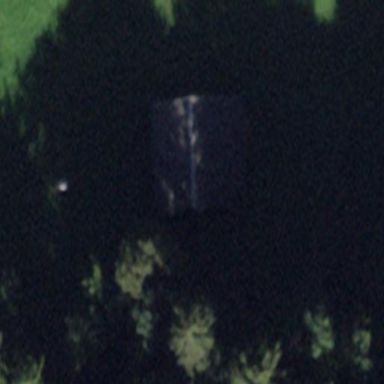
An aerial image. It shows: Rural barn.